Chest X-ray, AP view. Patient: 21 years old, sex M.
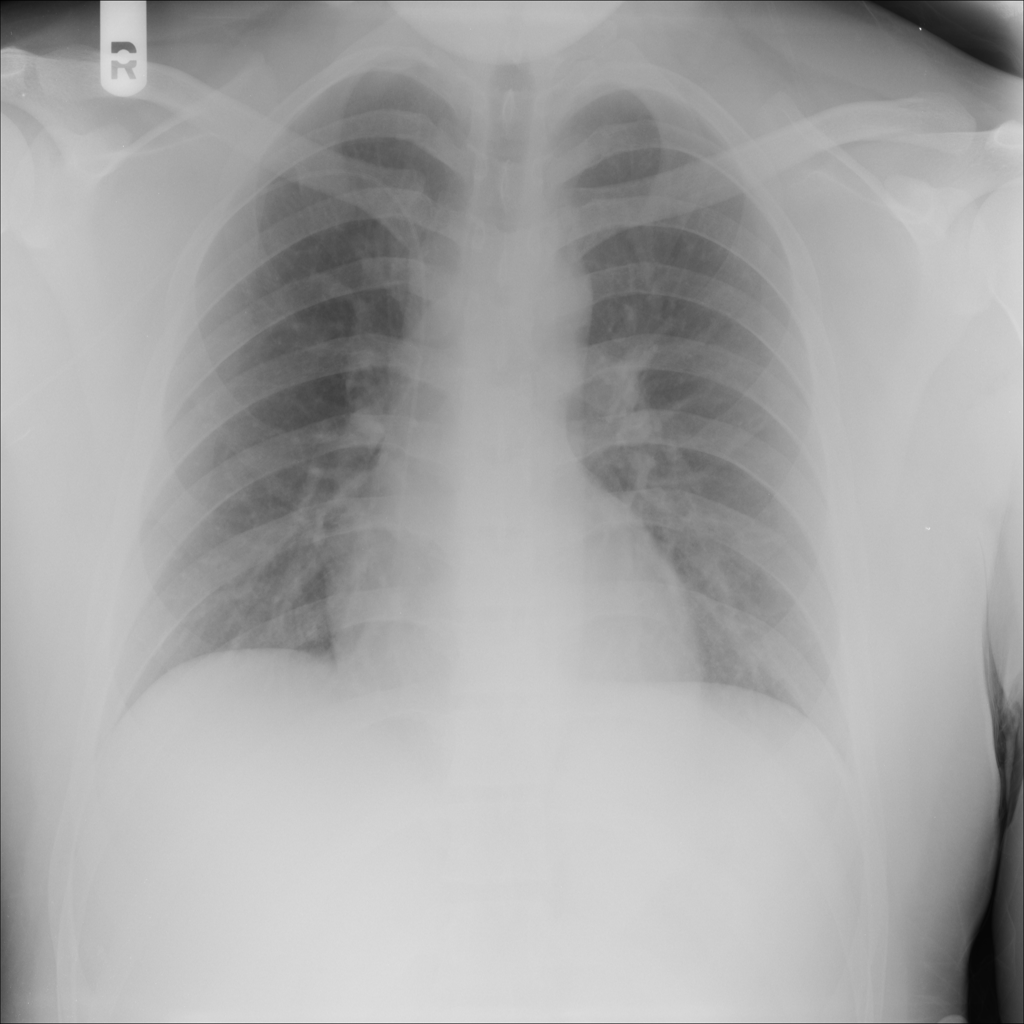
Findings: No Finding